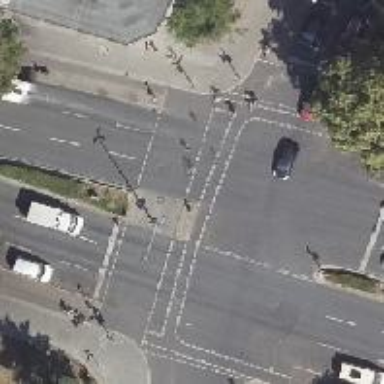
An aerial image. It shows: Footway located on traffic island.